Question: I'm trying to read the setting on iOS. So in the following example I'd like to get "en" or "English", but not "de" or "German":

I already inspected the whole 'CultureInfo.CurrentCulture' object from 'System.Globalization' and 'NSLocale.CurrentLocale' from 'MonoTouch.Foundation'. But I only see 'de_DE' everywhere.
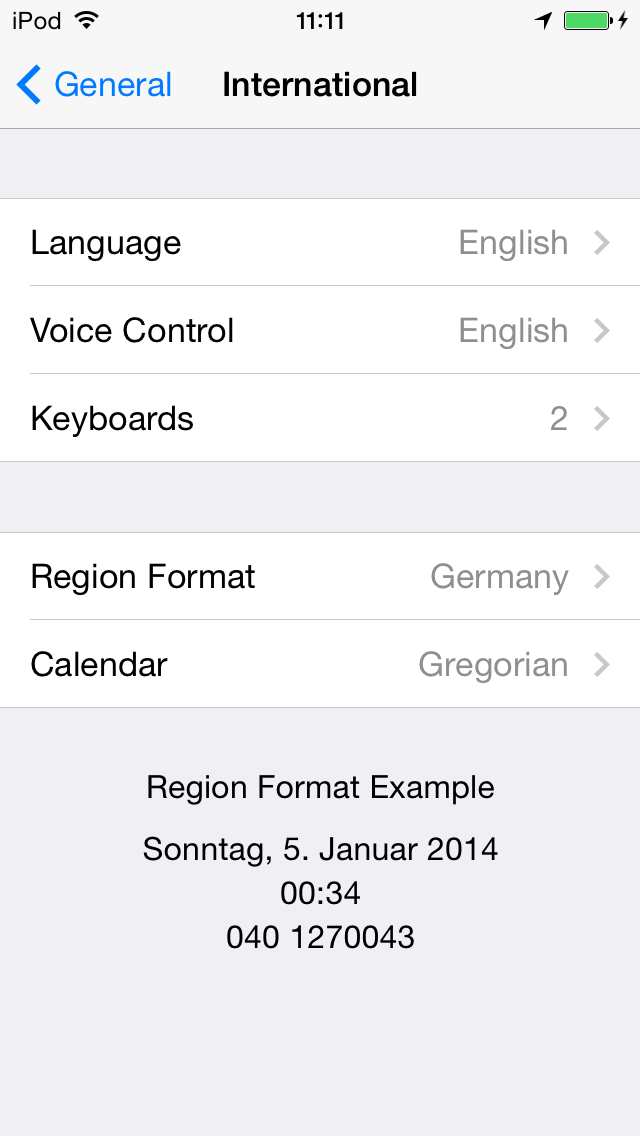
Answer: Ok, I found a solution based on this <URL>:
you can get the current language code as the first item of the "preferred languages":
'''
NSLocale.PreferredLanguages[0]
'''
the cross-platform solution works just fine:
'''
CultureInfo.CurrentCulture.TwoLetterISOLanguageName
'''
To make the language code accessible to the shared code, I'd recommend a public static member of 'App.cs', which is initialized in 'OnCreate' or 'FinishedLaunching', respectively.